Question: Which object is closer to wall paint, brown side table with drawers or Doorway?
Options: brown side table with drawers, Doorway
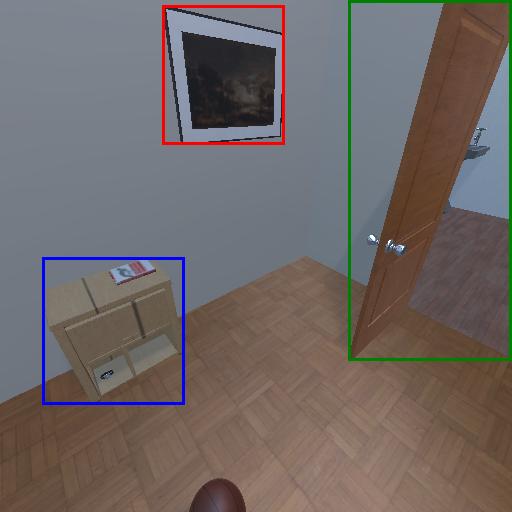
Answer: brown side table with drawers